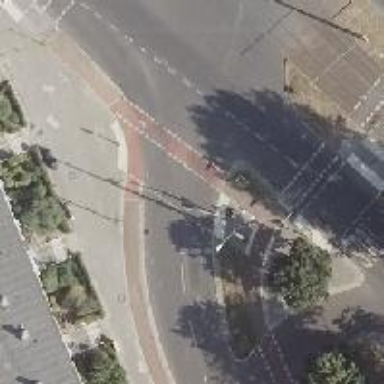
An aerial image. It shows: Crossing with traffic signals.